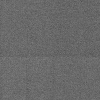
Atmospheric dust classification: dusty